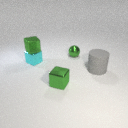
small cyan metal cube behind small green metal cube